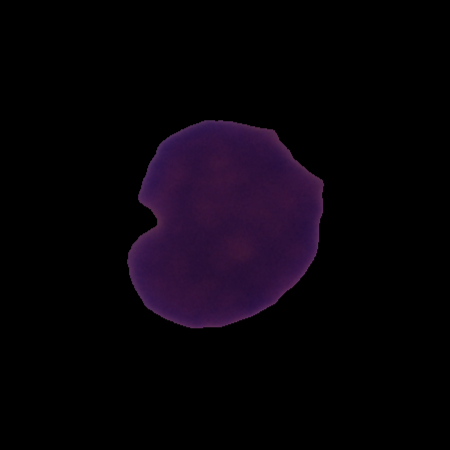
Label: cancer